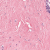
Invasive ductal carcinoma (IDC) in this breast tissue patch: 0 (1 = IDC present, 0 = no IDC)